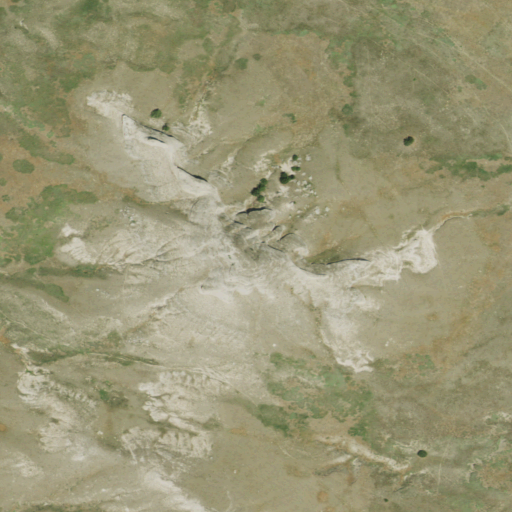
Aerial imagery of mountain in Nebraska named Sugar Loaf containing grassland and barren land